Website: bh-photo
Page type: payment
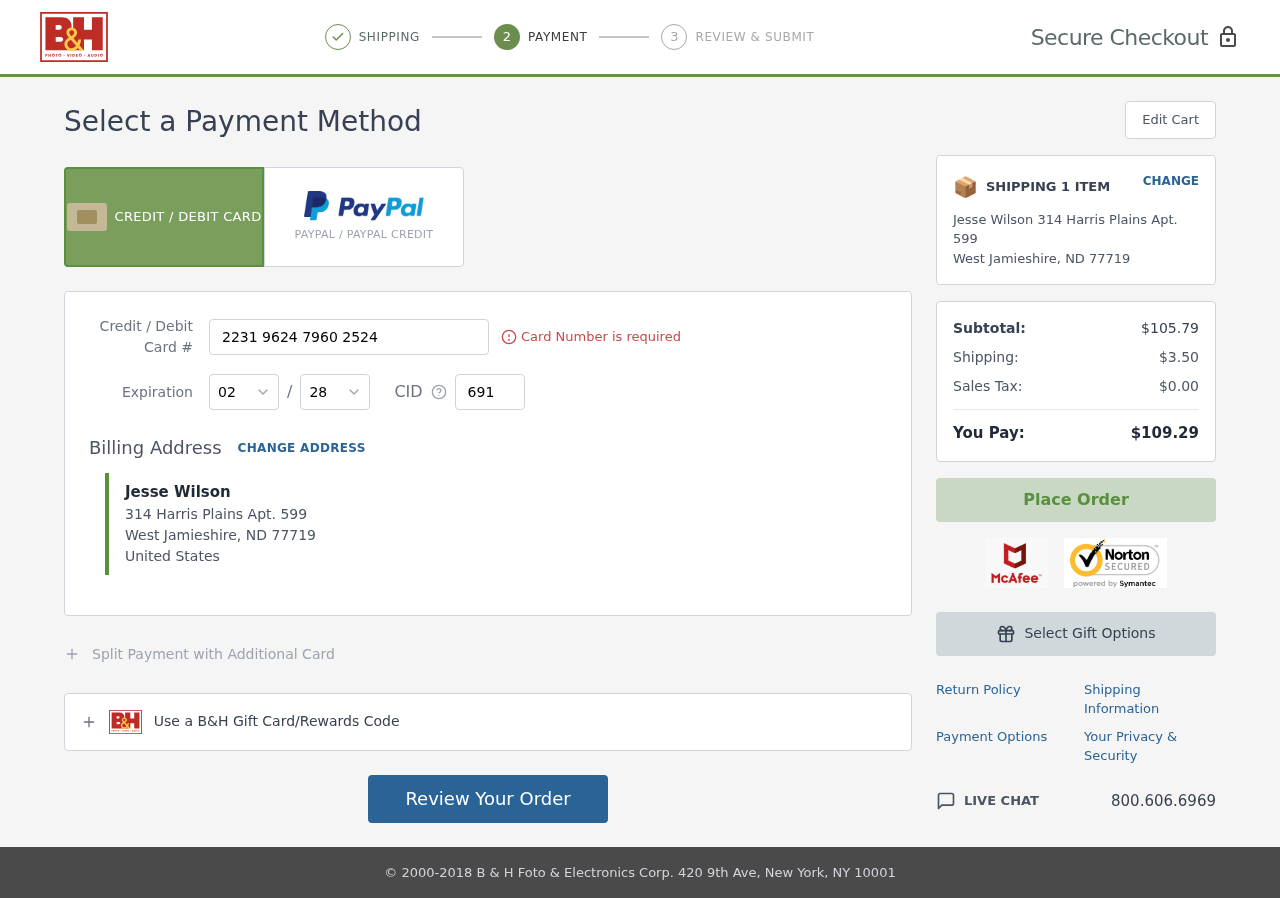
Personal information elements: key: PII_CARD_CVV
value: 691
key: PII_CARD_EXPIRY_MONTH
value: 02
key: PII_CARD_EXPIRY_YEAR
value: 28
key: PII_CARD_NUMBER
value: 2231 9624 7960 2524
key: PII_CITY
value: West Jamieshire
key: PII_COUNTRY
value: United States
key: PII_FULLNAME
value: Jesse Wilson
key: PII_POSTCODE
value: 77719
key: PII_STATE_ABBR
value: ND
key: PII_STREET
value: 314 Harris Plains Apt. 599
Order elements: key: ORDER_NUM_ITEMS
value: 1
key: ORDER_SUBTOTAL
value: $105.79
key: ORDER_SHIPPING_COST
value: $3.50
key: ORDER_TAX
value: $0.00
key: ORDER_TOTAL
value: $109.29